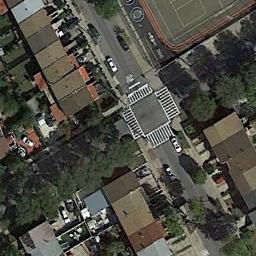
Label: intersection